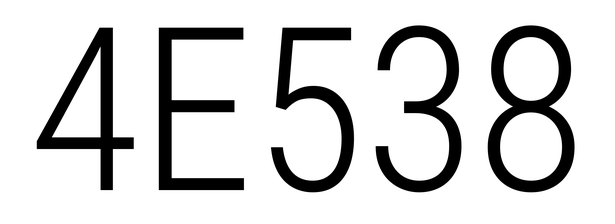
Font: Roboto_Condensed_Light